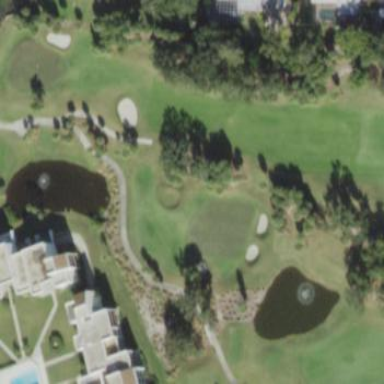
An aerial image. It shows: Grassy area designated as golf fairway.